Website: crate-barrel
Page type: payment
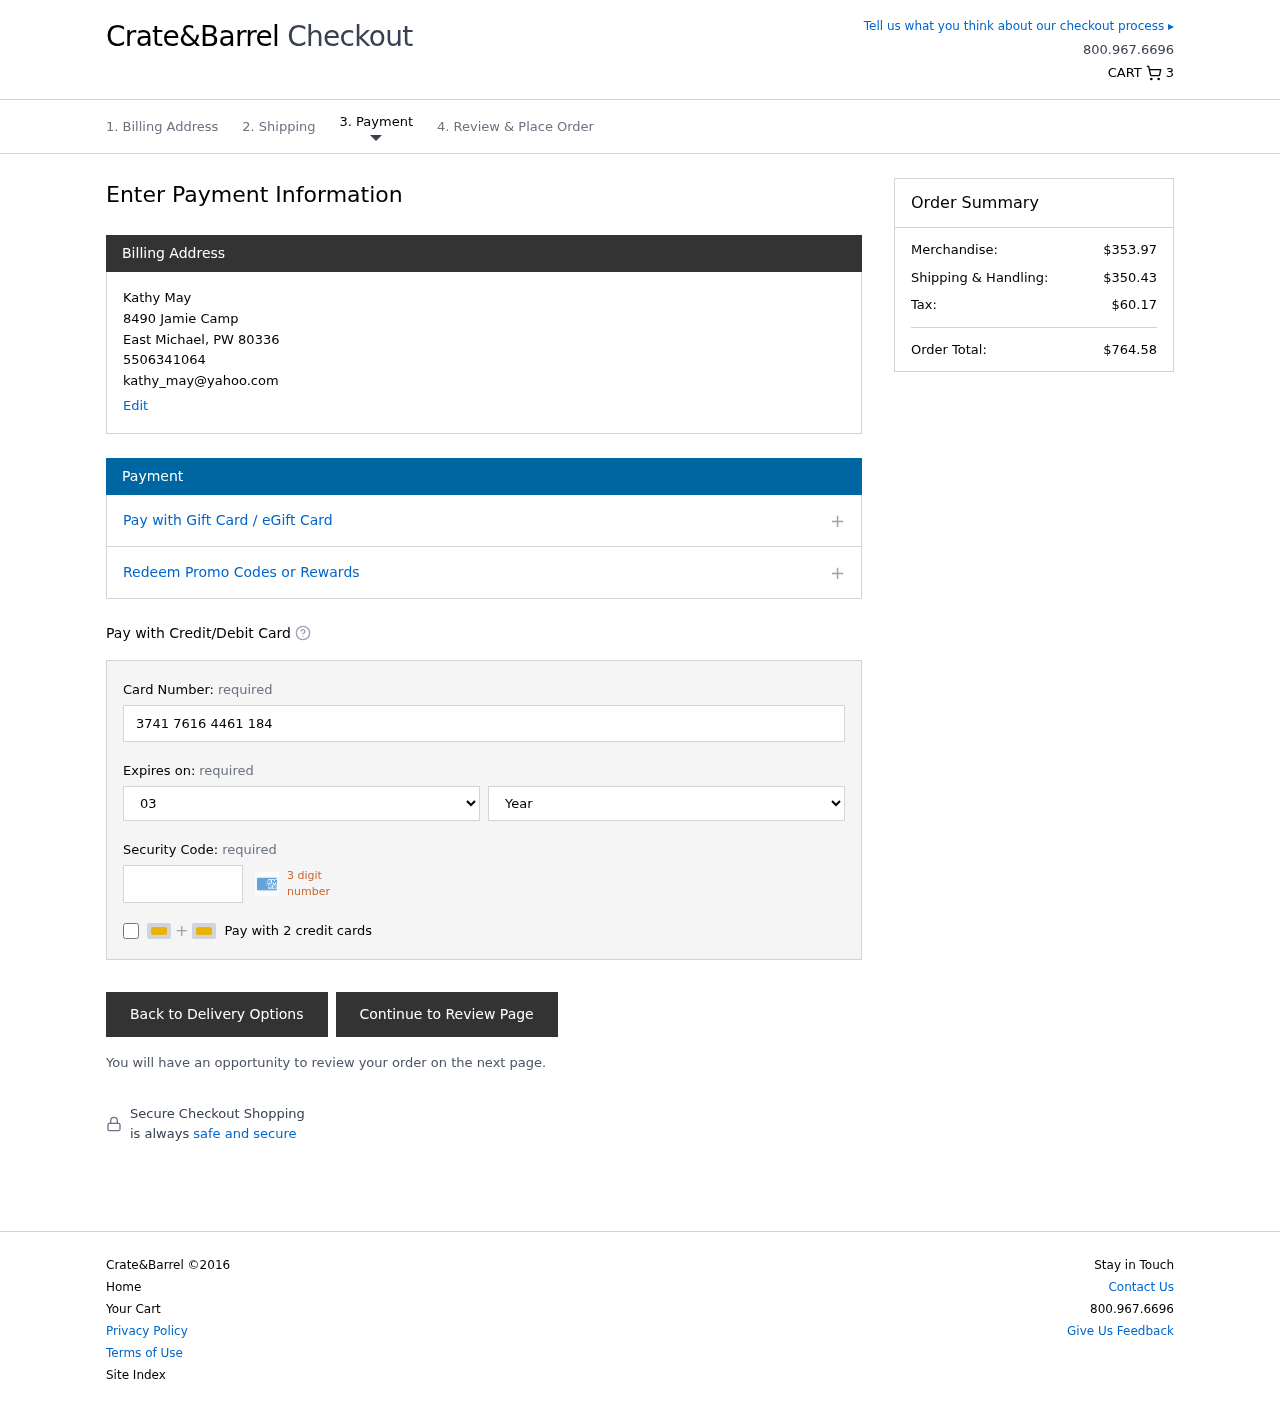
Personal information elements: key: PII_CARD_CVV
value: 6525
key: PII_CARD_EXPIRY_MONTH
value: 03
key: PII_CARD_EXPIRY_YEAR
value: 28
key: PII_CARD_NUMBER
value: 3741 7616 4461 184
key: PII_CITY
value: East Michael
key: PII_EMAIL
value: kathy_may@yahoo.com
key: PII_FULLNAME
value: Kathy May
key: PII_PHONE
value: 5506341064
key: PII_POSTCODE
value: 80336
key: PII_STATE_ABBR
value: PW
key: PII_STREET
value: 8490 Jamie Camp
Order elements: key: ORDER_NUM_ITEMS
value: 3
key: ORDER_SUBTOTAL
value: $353.97
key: ORDER_SHIPPING_COST
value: $350.43
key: ORDER_TAX
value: $60.17
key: ORDER_TOTAL
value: $764.58